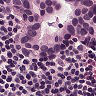
Metastatic tissue present: yes